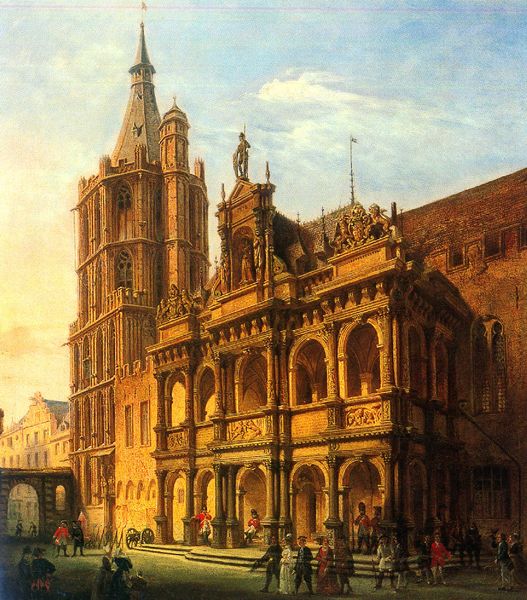
Titel: Köln, Rathauslaube (Obergeschoss 1616/17 verändert)
Künstler: Wilhelm Vernukken
Standort: Köln (EU - D - NRW)
Schlagwörter: gemälde, himmel, wolken, frauen, gelb, menschen, stadt, abend, frankreich, kleid, männer, straße, säulen, gebäude, haus, schirm, weg, leute, holland, kirche, figur, gold, familie, england, gotik, renaissance, turm, statue, balkon, herrschaft, bogen, sonnenuntergang, markt, platz, rad, romantik, treppe, treppen, könig, soldaten, stufen, tor, bögen, eingang, dom, helm, rathaus, kathedrale, portal, stadttor, statuen, repräsentation, marktplatz, heilige, london, preussen, regierung, bevölkert, hansestadt